Field crop: tomato
Growth stage: 1
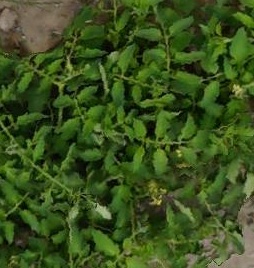
Species: tomato